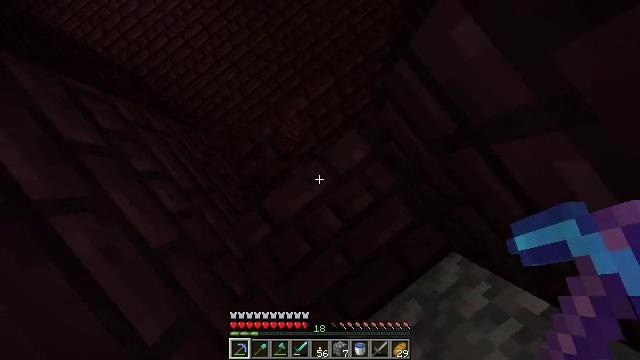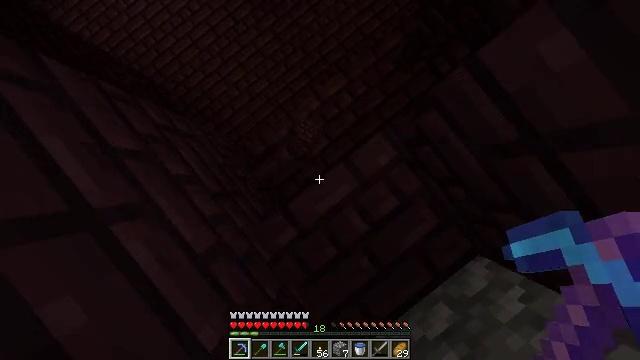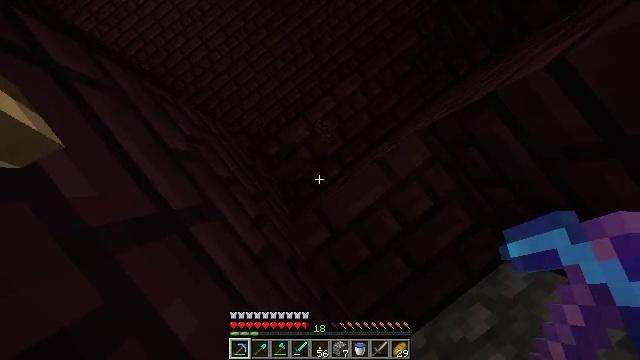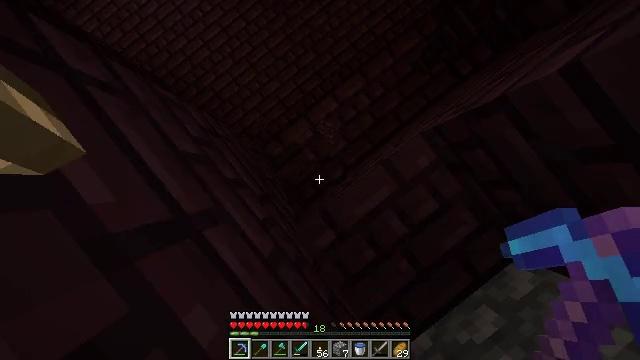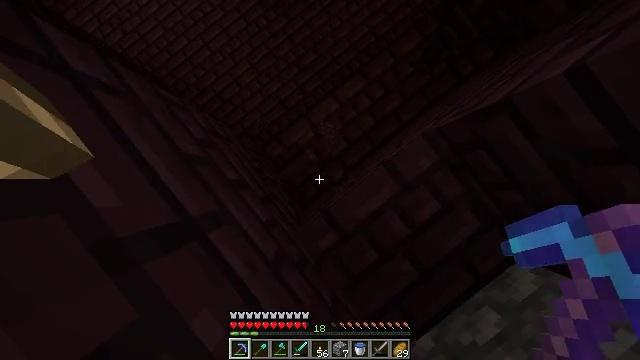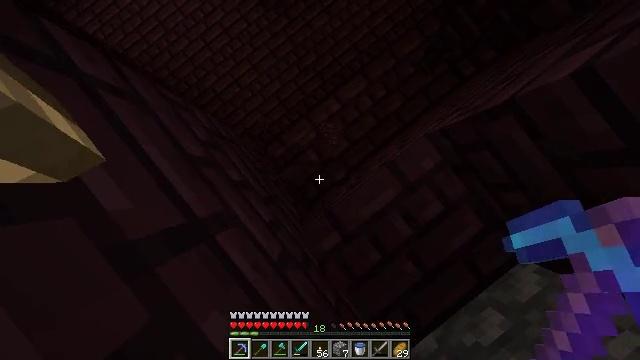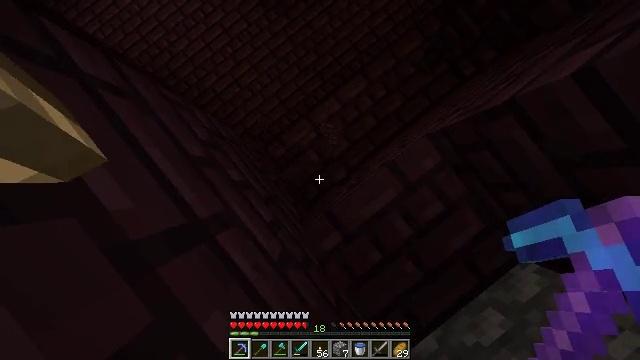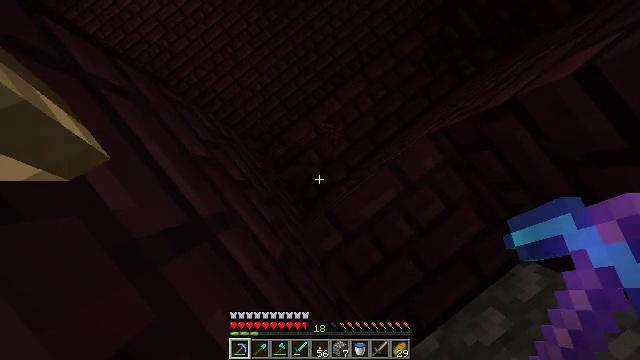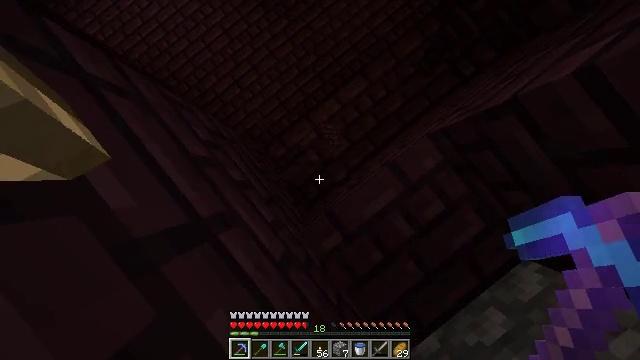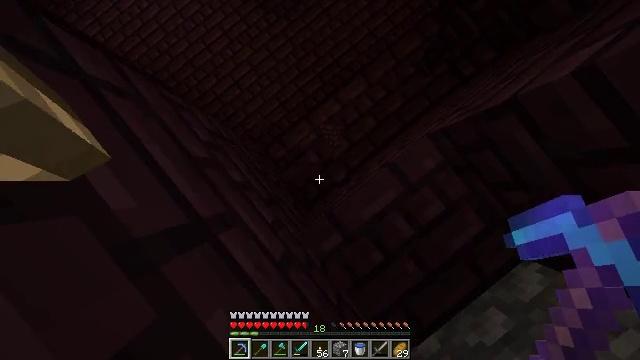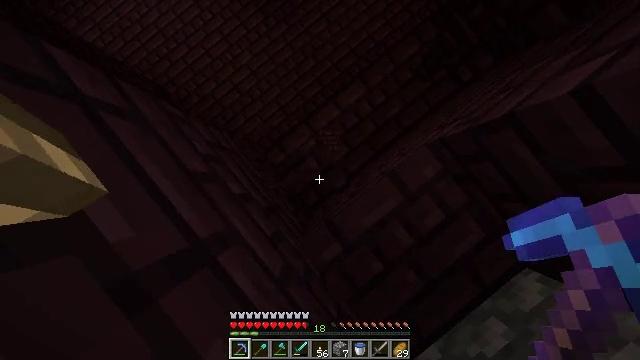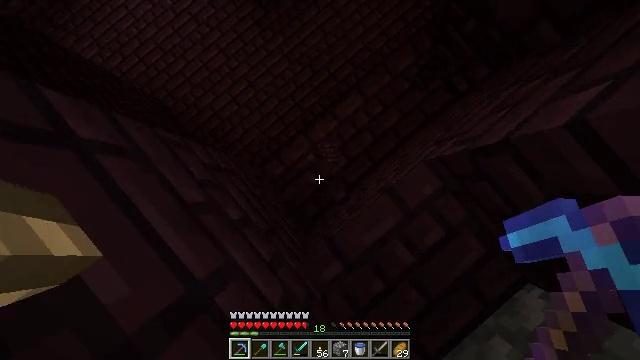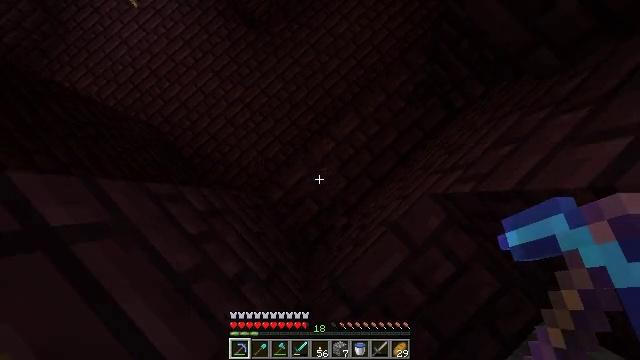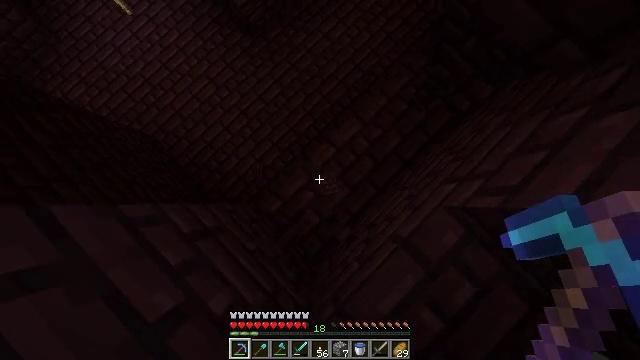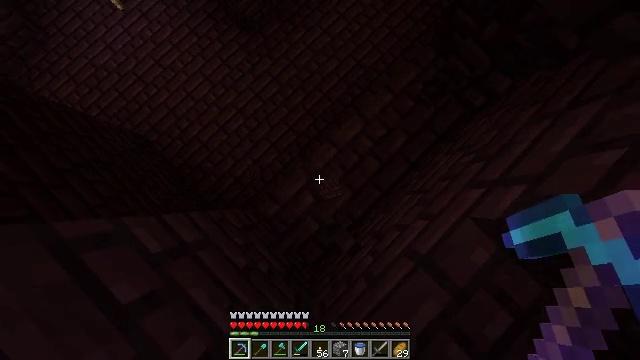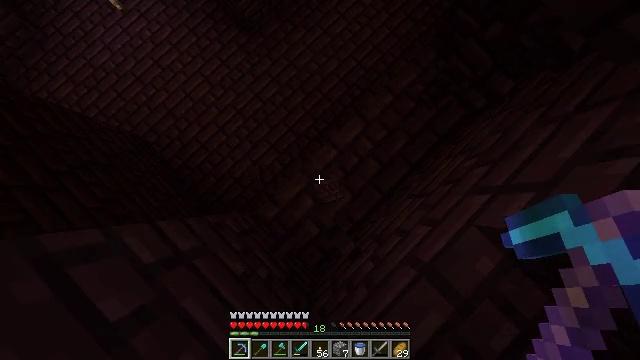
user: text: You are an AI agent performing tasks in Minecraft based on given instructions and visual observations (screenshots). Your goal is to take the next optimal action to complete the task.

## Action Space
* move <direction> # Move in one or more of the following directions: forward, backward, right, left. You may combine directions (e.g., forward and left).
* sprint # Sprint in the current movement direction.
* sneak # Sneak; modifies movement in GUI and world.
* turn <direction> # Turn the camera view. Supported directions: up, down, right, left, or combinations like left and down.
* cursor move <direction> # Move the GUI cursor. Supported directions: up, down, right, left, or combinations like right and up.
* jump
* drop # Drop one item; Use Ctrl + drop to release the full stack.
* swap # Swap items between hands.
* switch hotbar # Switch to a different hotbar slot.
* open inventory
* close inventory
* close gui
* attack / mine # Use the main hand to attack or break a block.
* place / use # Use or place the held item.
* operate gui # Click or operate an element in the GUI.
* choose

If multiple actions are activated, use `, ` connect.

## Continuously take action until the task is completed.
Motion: motion action
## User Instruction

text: Attack the nether bricks to collect them.
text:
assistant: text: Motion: move left
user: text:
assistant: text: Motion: no_op
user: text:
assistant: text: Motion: no_op
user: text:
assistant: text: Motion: no_op
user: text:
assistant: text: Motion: no_op
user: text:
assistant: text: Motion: no_op
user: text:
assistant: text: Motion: no_op
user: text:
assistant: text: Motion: no_op
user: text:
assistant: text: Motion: no_op
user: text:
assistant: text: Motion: move forward
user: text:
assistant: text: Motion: move forward, turn right and up
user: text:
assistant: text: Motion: turn right and up
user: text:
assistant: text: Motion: turn right and up
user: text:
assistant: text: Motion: no_op
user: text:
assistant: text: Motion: no_op
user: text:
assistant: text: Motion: no_op
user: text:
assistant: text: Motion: no_op
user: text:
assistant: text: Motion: no_op
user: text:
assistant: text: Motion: no_op
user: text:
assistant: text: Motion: no_op
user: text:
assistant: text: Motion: no_op
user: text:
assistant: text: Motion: no_op
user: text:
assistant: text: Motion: no_op
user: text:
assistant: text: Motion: no_op
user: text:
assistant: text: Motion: no_op
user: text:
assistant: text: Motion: no_op
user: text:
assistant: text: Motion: no_op
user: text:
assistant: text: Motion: no_op
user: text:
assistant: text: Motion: move right
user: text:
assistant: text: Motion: move right